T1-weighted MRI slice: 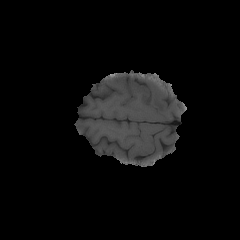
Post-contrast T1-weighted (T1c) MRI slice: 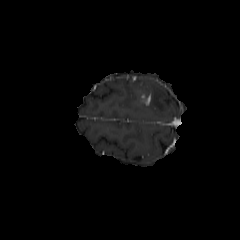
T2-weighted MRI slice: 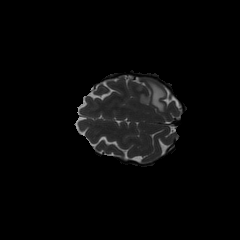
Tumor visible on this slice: yes